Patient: sex M, age 52
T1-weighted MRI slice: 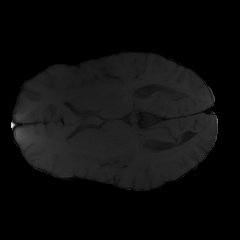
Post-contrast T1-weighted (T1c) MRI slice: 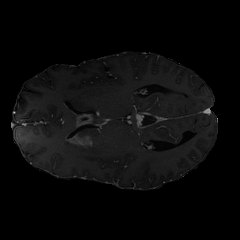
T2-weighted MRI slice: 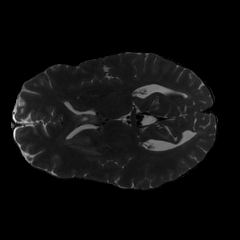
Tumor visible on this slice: yes
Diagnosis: Glioblastoma, IDH-wildtype
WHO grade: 4